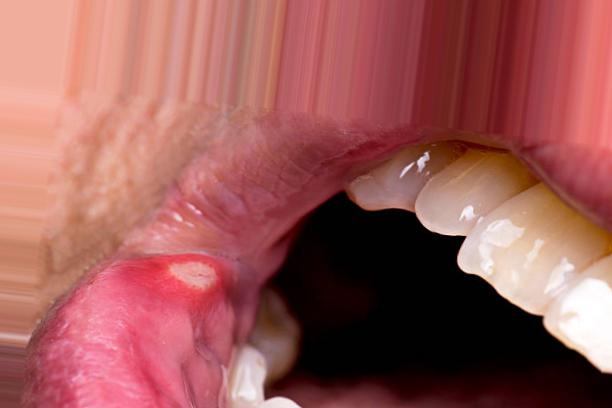
Condition: Mouth Ulcer